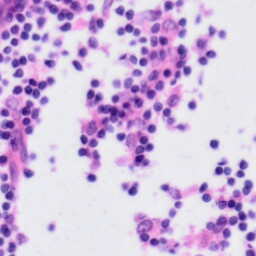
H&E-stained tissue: Tonsil